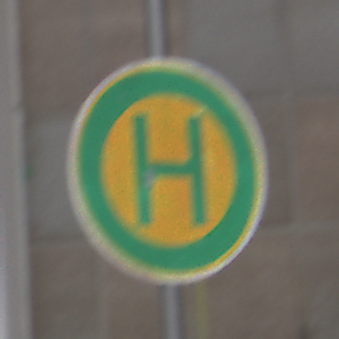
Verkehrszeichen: Haltestelle
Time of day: MorningAfternoon
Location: Roofed (Urban)
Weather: PartlyCloudy
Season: NotSpecified
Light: Natural